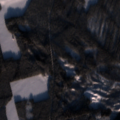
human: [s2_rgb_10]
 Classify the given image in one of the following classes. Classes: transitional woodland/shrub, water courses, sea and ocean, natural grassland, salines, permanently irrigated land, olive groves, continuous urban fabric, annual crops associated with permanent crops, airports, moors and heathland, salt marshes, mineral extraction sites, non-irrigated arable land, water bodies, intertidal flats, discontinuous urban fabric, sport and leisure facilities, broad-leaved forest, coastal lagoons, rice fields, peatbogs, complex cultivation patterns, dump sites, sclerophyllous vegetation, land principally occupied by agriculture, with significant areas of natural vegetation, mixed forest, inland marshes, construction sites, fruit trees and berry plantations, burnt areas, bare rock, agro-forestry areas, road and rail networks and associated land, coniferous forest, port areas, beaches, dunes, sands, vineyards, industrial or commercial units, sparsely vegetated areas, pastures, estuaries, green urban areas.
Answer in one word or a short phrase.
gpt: non-irrigated arable land, coniferous forest